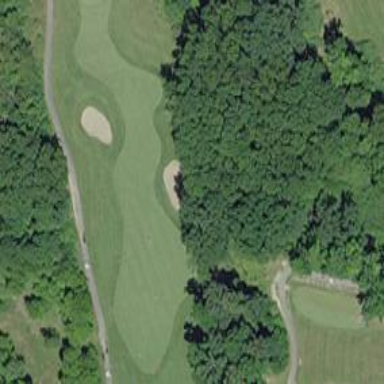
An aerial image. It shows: View of golf hole.